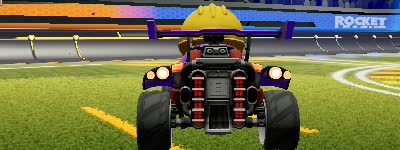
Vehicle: octane